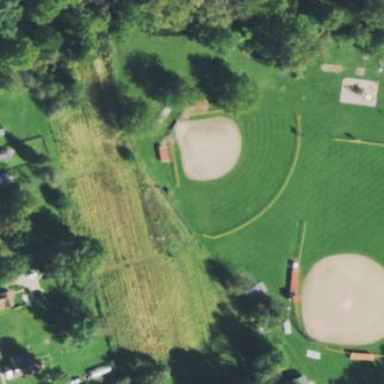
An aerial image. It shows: Baseball pitch for leisure land activities.